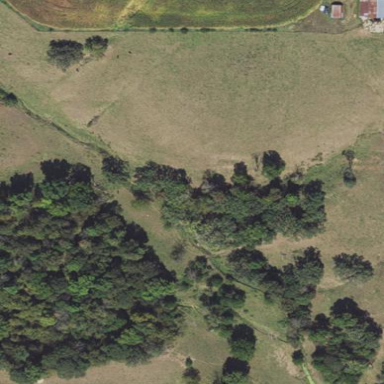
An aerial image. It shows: Beautiful meadow.